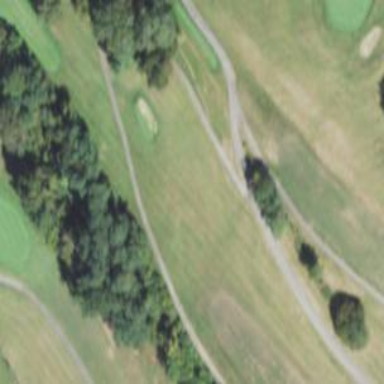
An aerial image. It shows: Path for both road and golf.